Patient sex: F
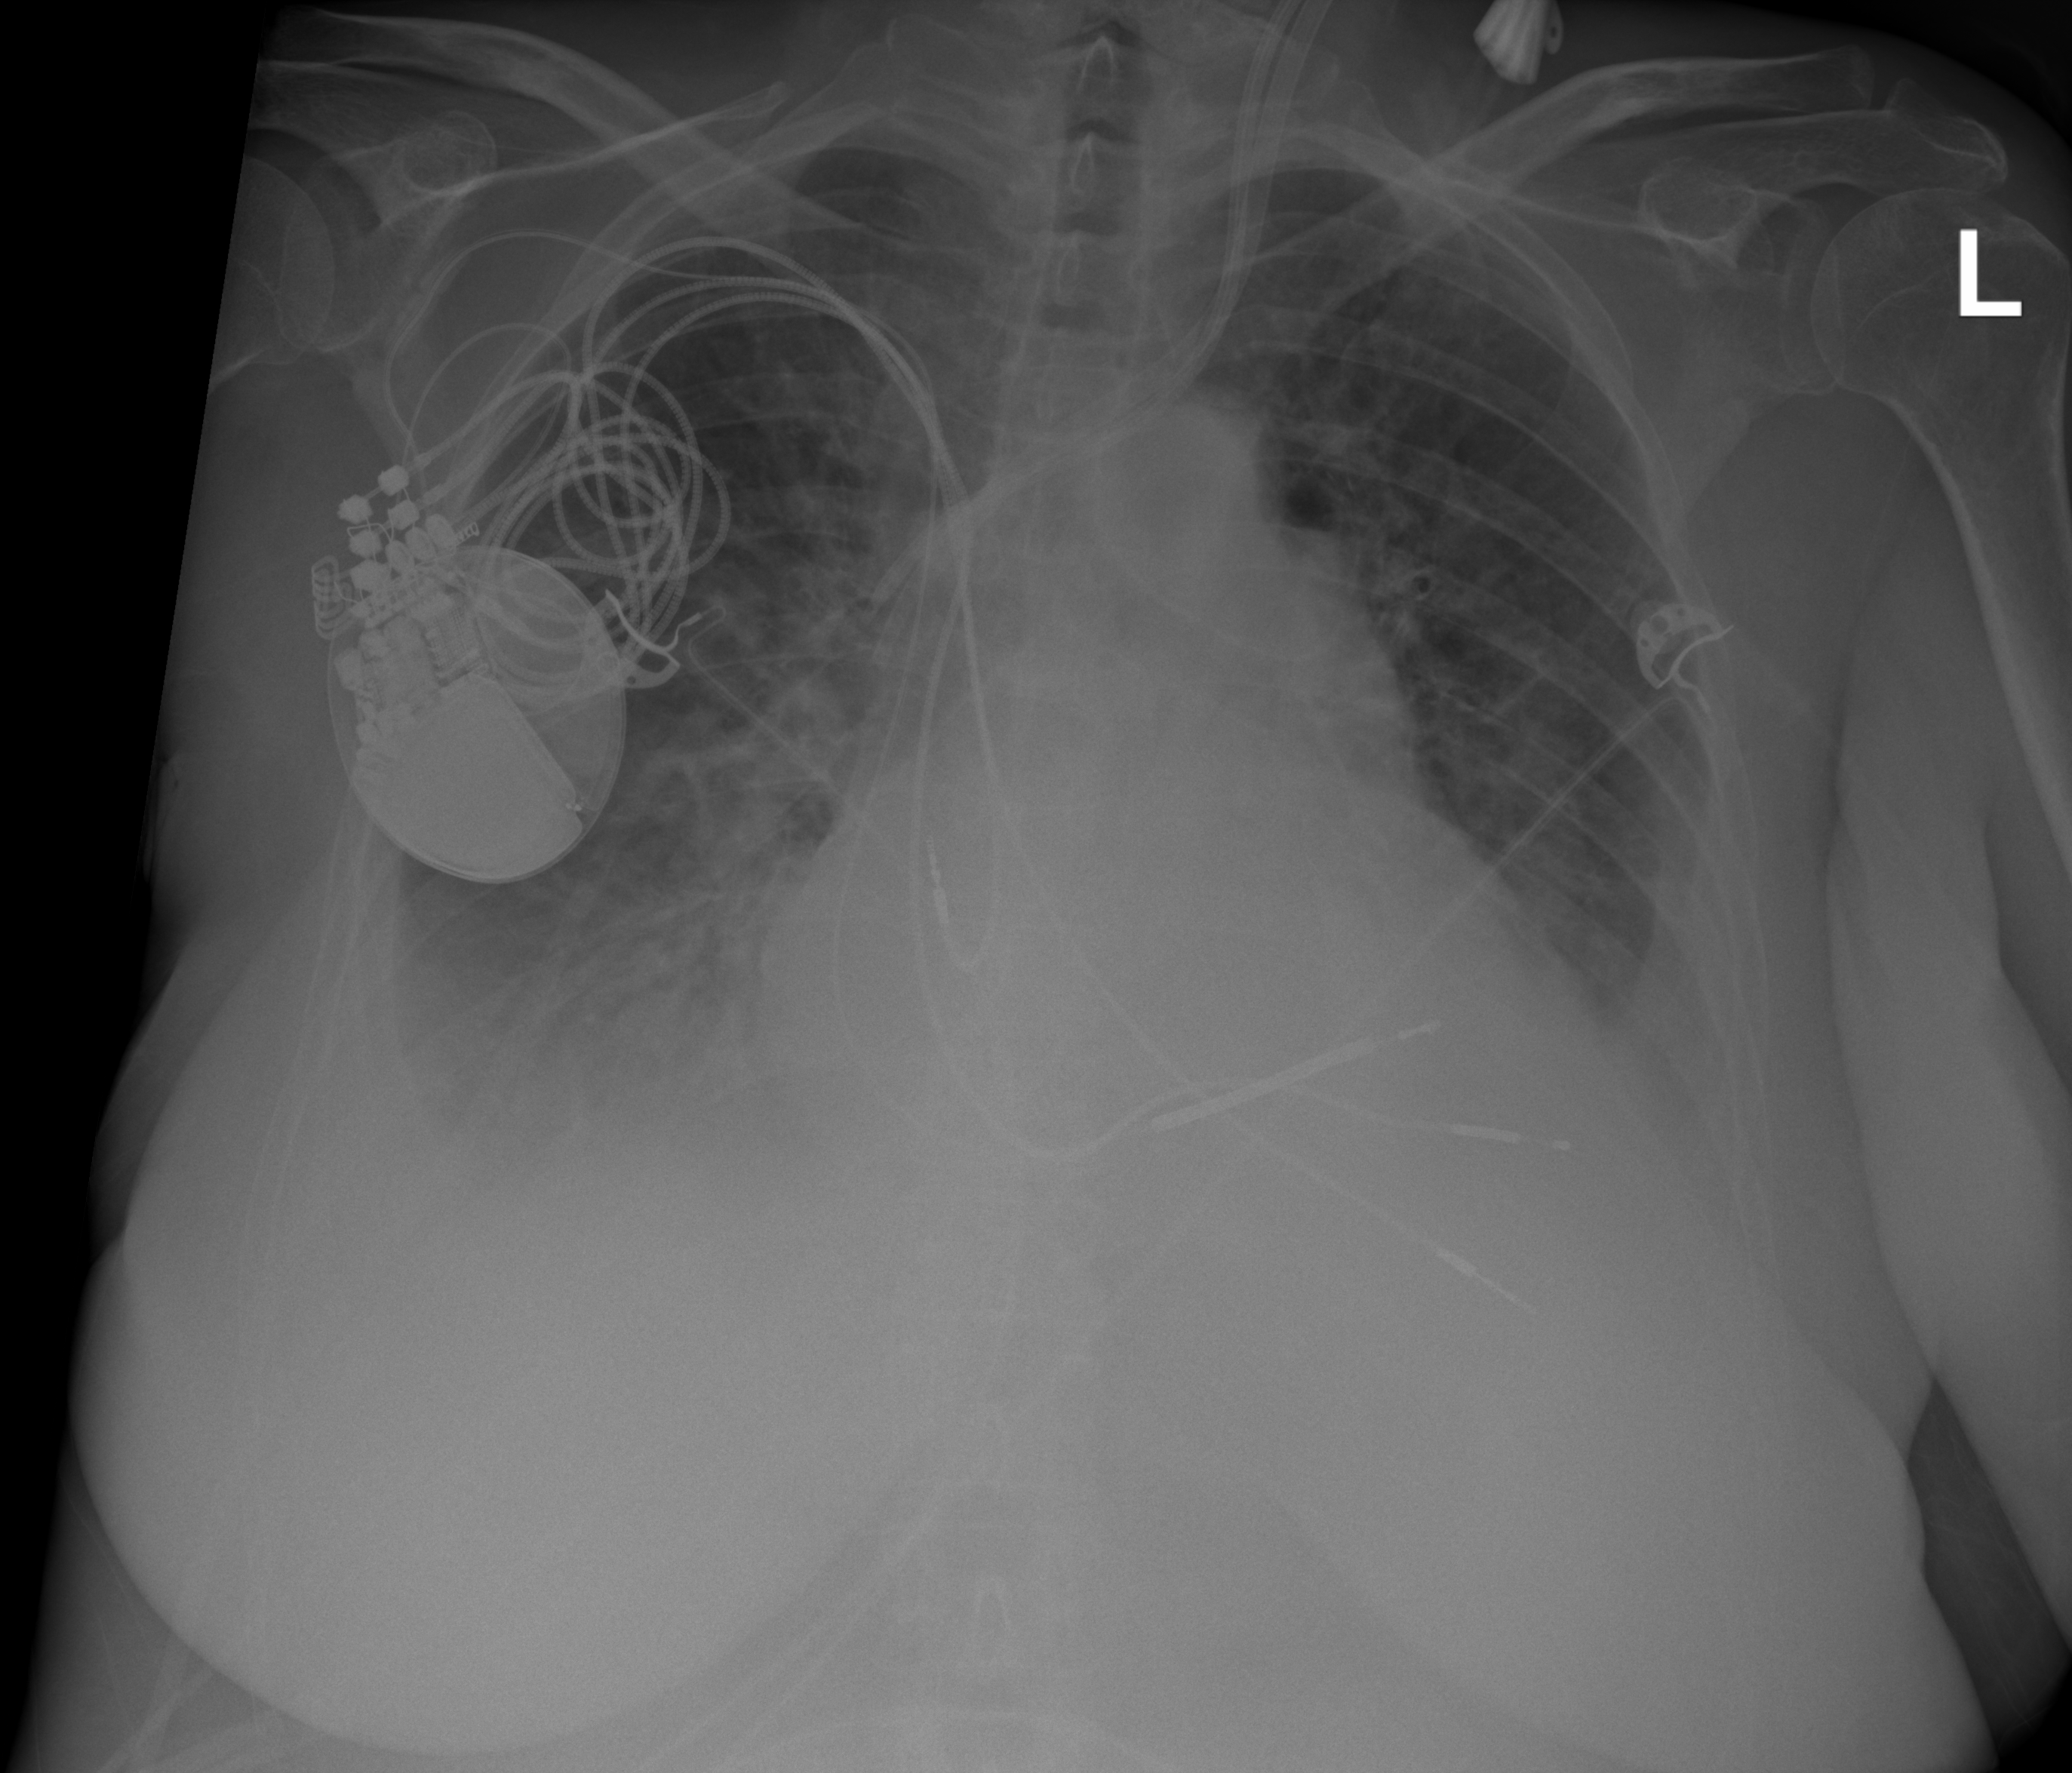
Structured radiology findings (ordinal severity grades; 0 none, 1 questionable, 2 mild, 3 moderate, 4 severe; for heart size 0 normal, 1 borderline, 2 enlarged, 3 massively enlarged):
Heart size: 2
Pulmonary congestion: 2
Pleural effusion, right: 3
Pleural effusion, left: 2
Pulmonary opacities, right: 2
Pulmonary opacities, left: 2
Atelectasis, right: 2
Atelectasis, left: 2